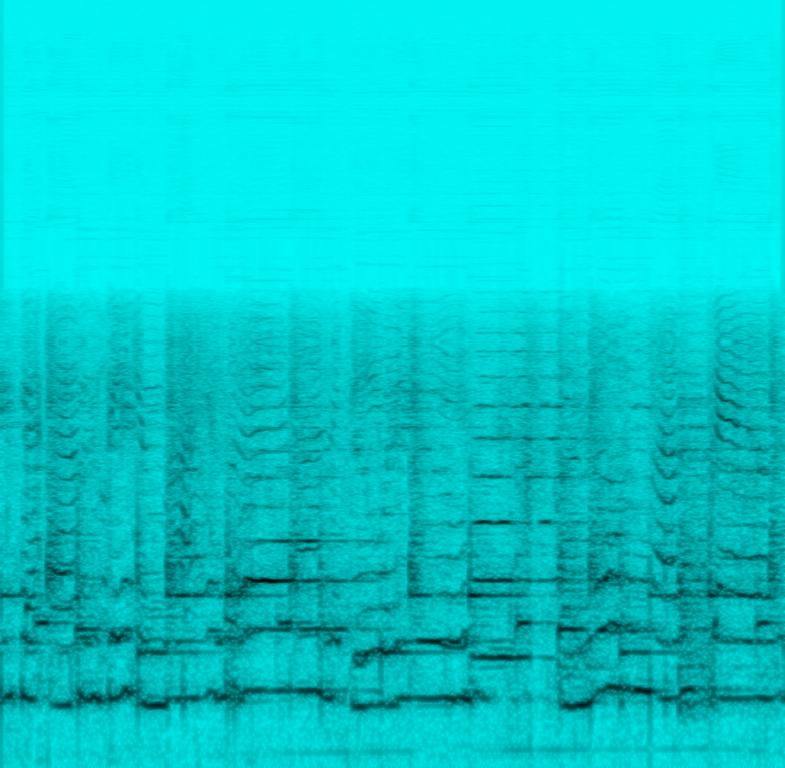
The low quality recording features a girl with a sweet voice singing over pop songs played on playback. The recording is in mono, very noisy and it sounds muffled, but also happy, fun and innocent.